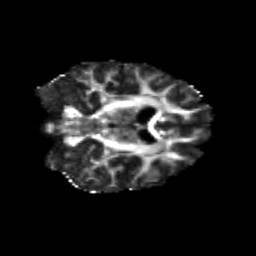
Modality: FA
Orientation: coronal
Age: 26
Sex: female
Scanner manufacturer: siemens
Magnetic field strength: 3 T
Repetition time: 3.5 s
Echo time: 0.125 s